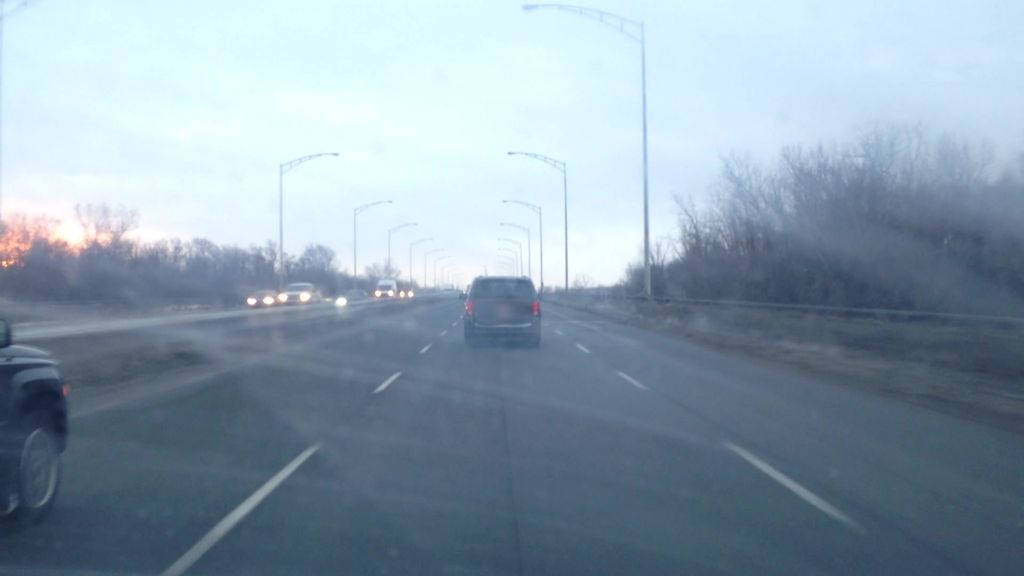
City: montreal